Field crop: maize
Growth stage: 2
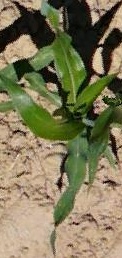
Species: maize